Field crop: tomato
Growth stage: 1
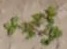
Species: portulaca